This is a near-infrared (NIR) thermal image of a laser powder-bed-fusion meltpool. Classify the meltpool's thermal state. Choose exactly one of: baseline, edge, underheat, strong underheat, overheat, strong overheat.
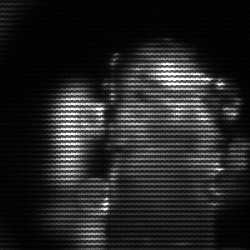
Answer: strong underheat